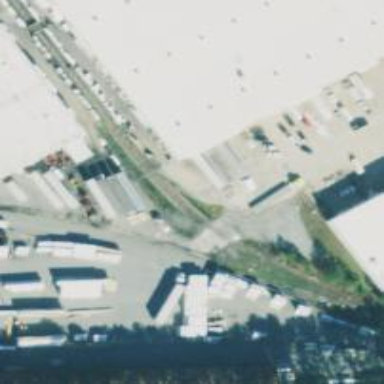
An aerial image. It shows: Railway spur service transporting lumber.